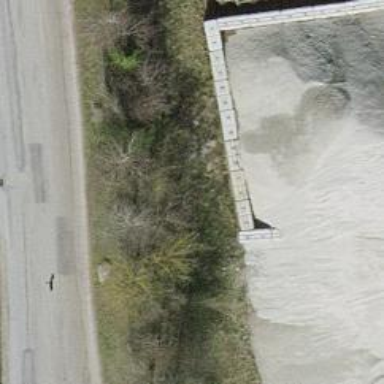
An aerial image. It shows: Retaining wall.